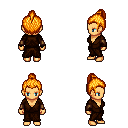
a pixel art fantasy rpg character, female body template, human, tanned skin, brown robe, teal pants, light blonde short topknot hairstyle, cloth bracers, four views (front, back, left, right), 2x2 character sprite sheet, small pixel art, hard edges, no anti-aliasing